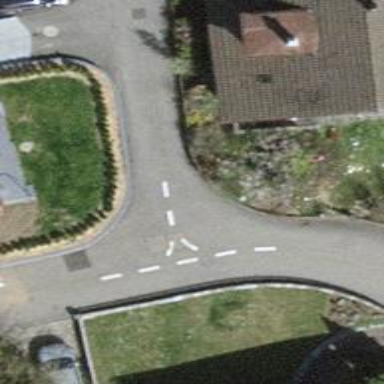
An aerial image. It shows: Residential road.